Interaction volume radius: 5 \u00c5
Interaction volume height: 10 \u00c5
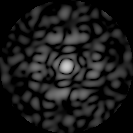
Disorder parameter: 0.8125